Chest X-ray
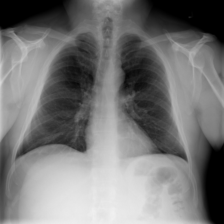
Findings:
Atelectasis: negative
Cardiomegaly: negative
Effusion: negative
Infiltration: negative
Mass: negative
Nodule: negative
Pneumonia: negative
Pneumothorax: negative
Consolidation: negative
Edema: negative
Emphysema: negative
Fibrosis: negative
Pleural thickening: negative
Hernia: negative